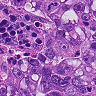
Metastatic tissue present: yes